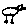
Label: bird